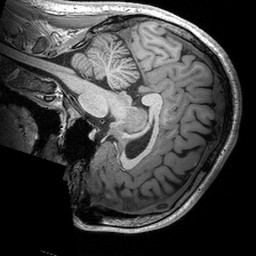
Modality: T1w
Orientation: sagittal
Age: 27
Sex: male
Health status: healthy
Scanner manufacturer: siemens
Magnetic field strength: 3 T
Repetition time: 2.53 s
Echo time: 0.00288 s